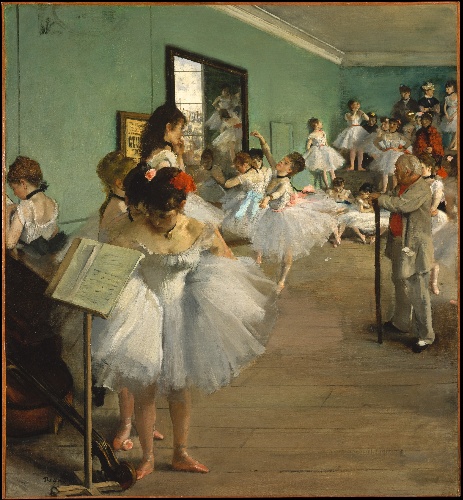
Title: The Dance Class
Artist: Edgar Degas
Artist bio: French, Paris 1834–1917 Paris
Date: 1874
Object type: Painting
Classification: Paintings
Medium: Oil on canvas
Dimensions: 32 7/8 x 30 3/8 in. (83.5 x 77.2 cm)
Department: European Paintings
Credit line: Bequest of Mrs. Harry Payne Bingham, 1986
Accession year: 1987
Repository: Metropolitan Museum of Art, New York, NY
Tags: Girls|Men|Women|Students|Dancers|Ballet